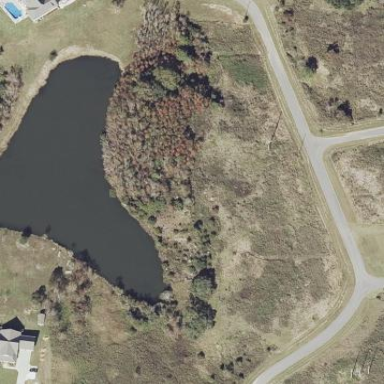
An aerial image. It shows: Pond with natural water.